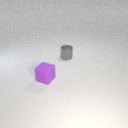
small gray metal cylinder to the right of small purple rubber cube